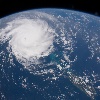
Label: cloud